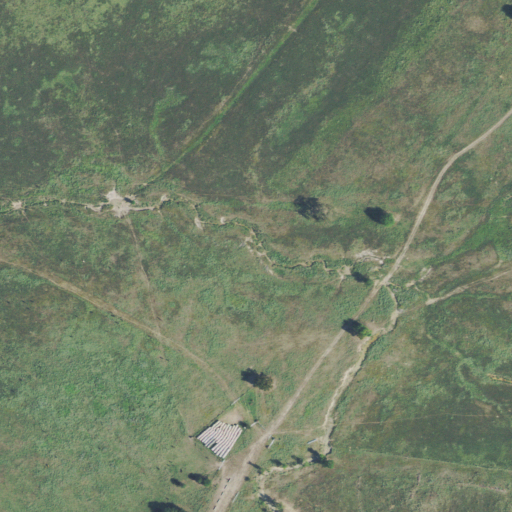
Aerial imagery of valley in Oklahoma named Blowout Hollow containing pasture, shrub, and grassland